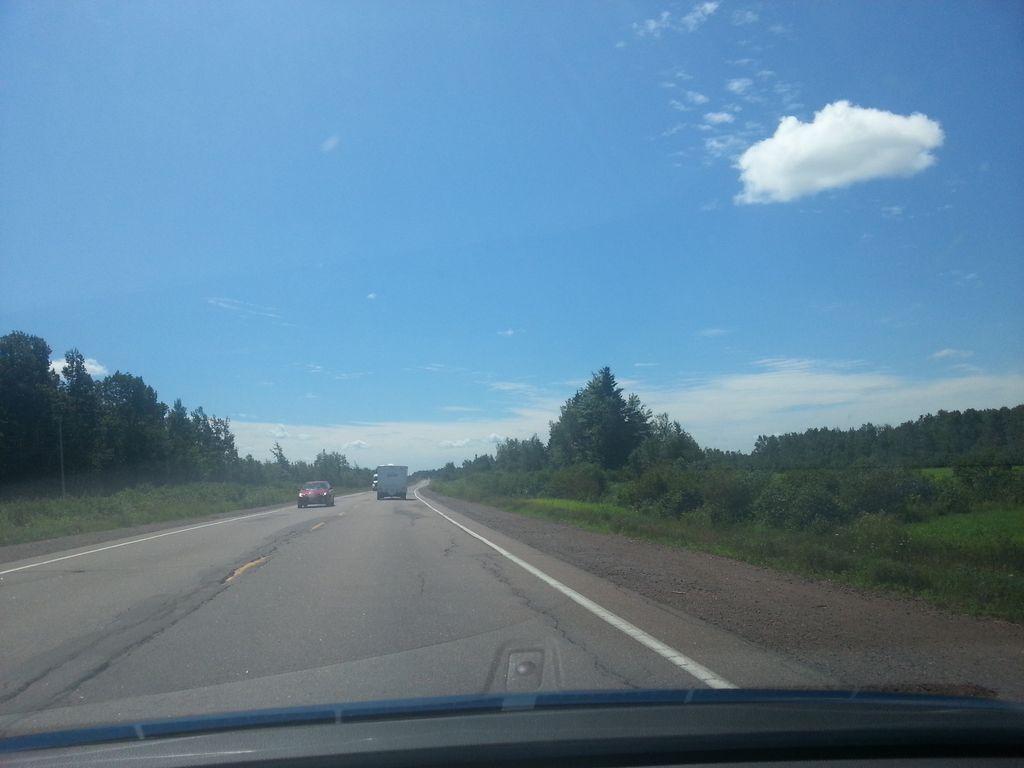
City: charlottetown